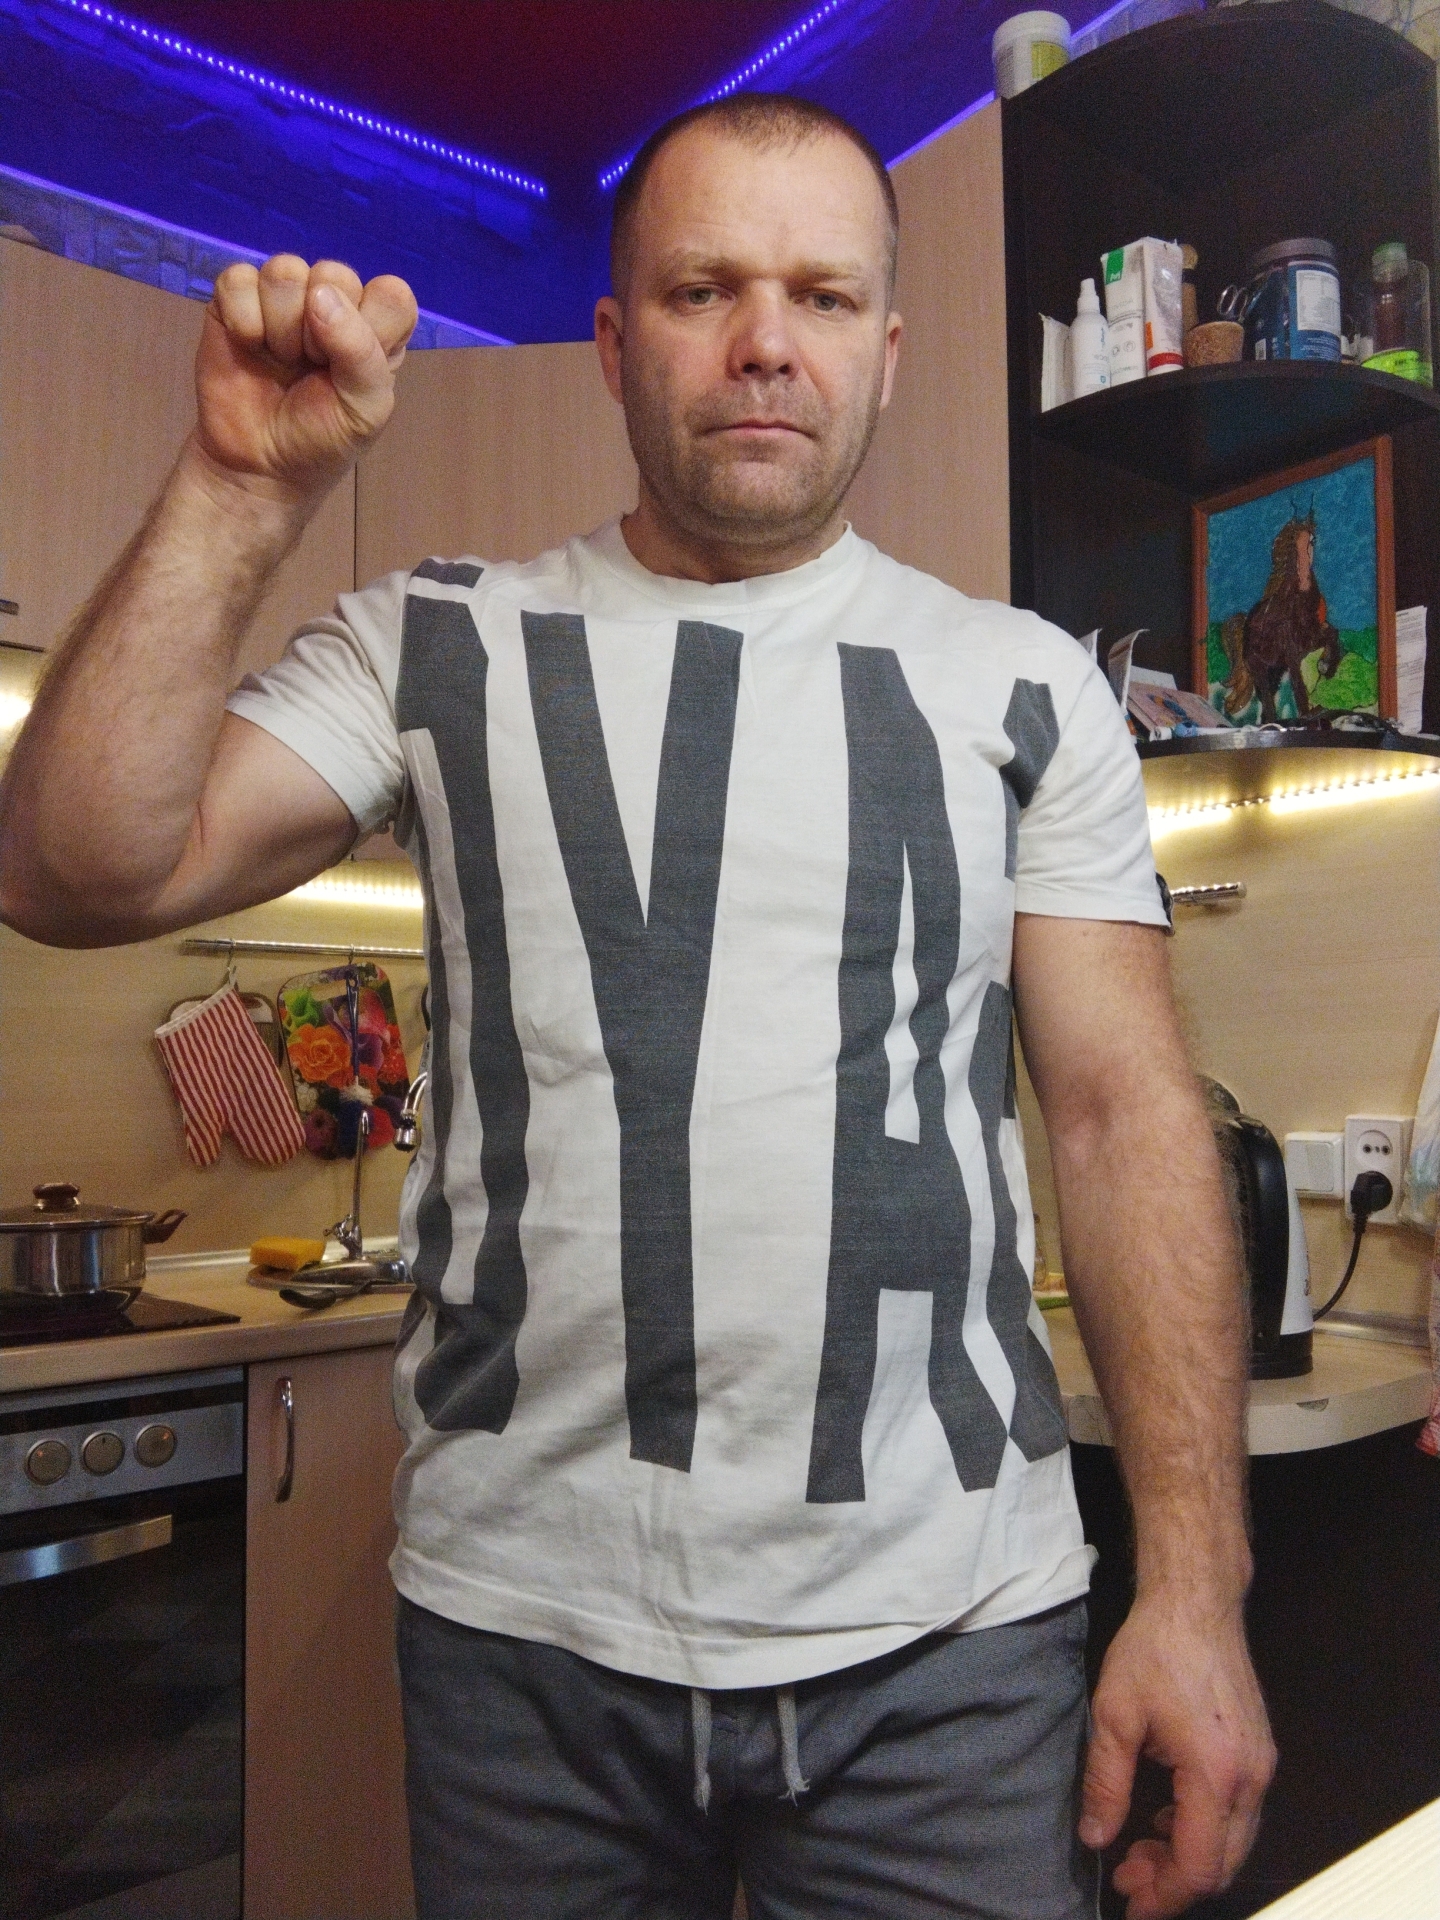
Label: noise